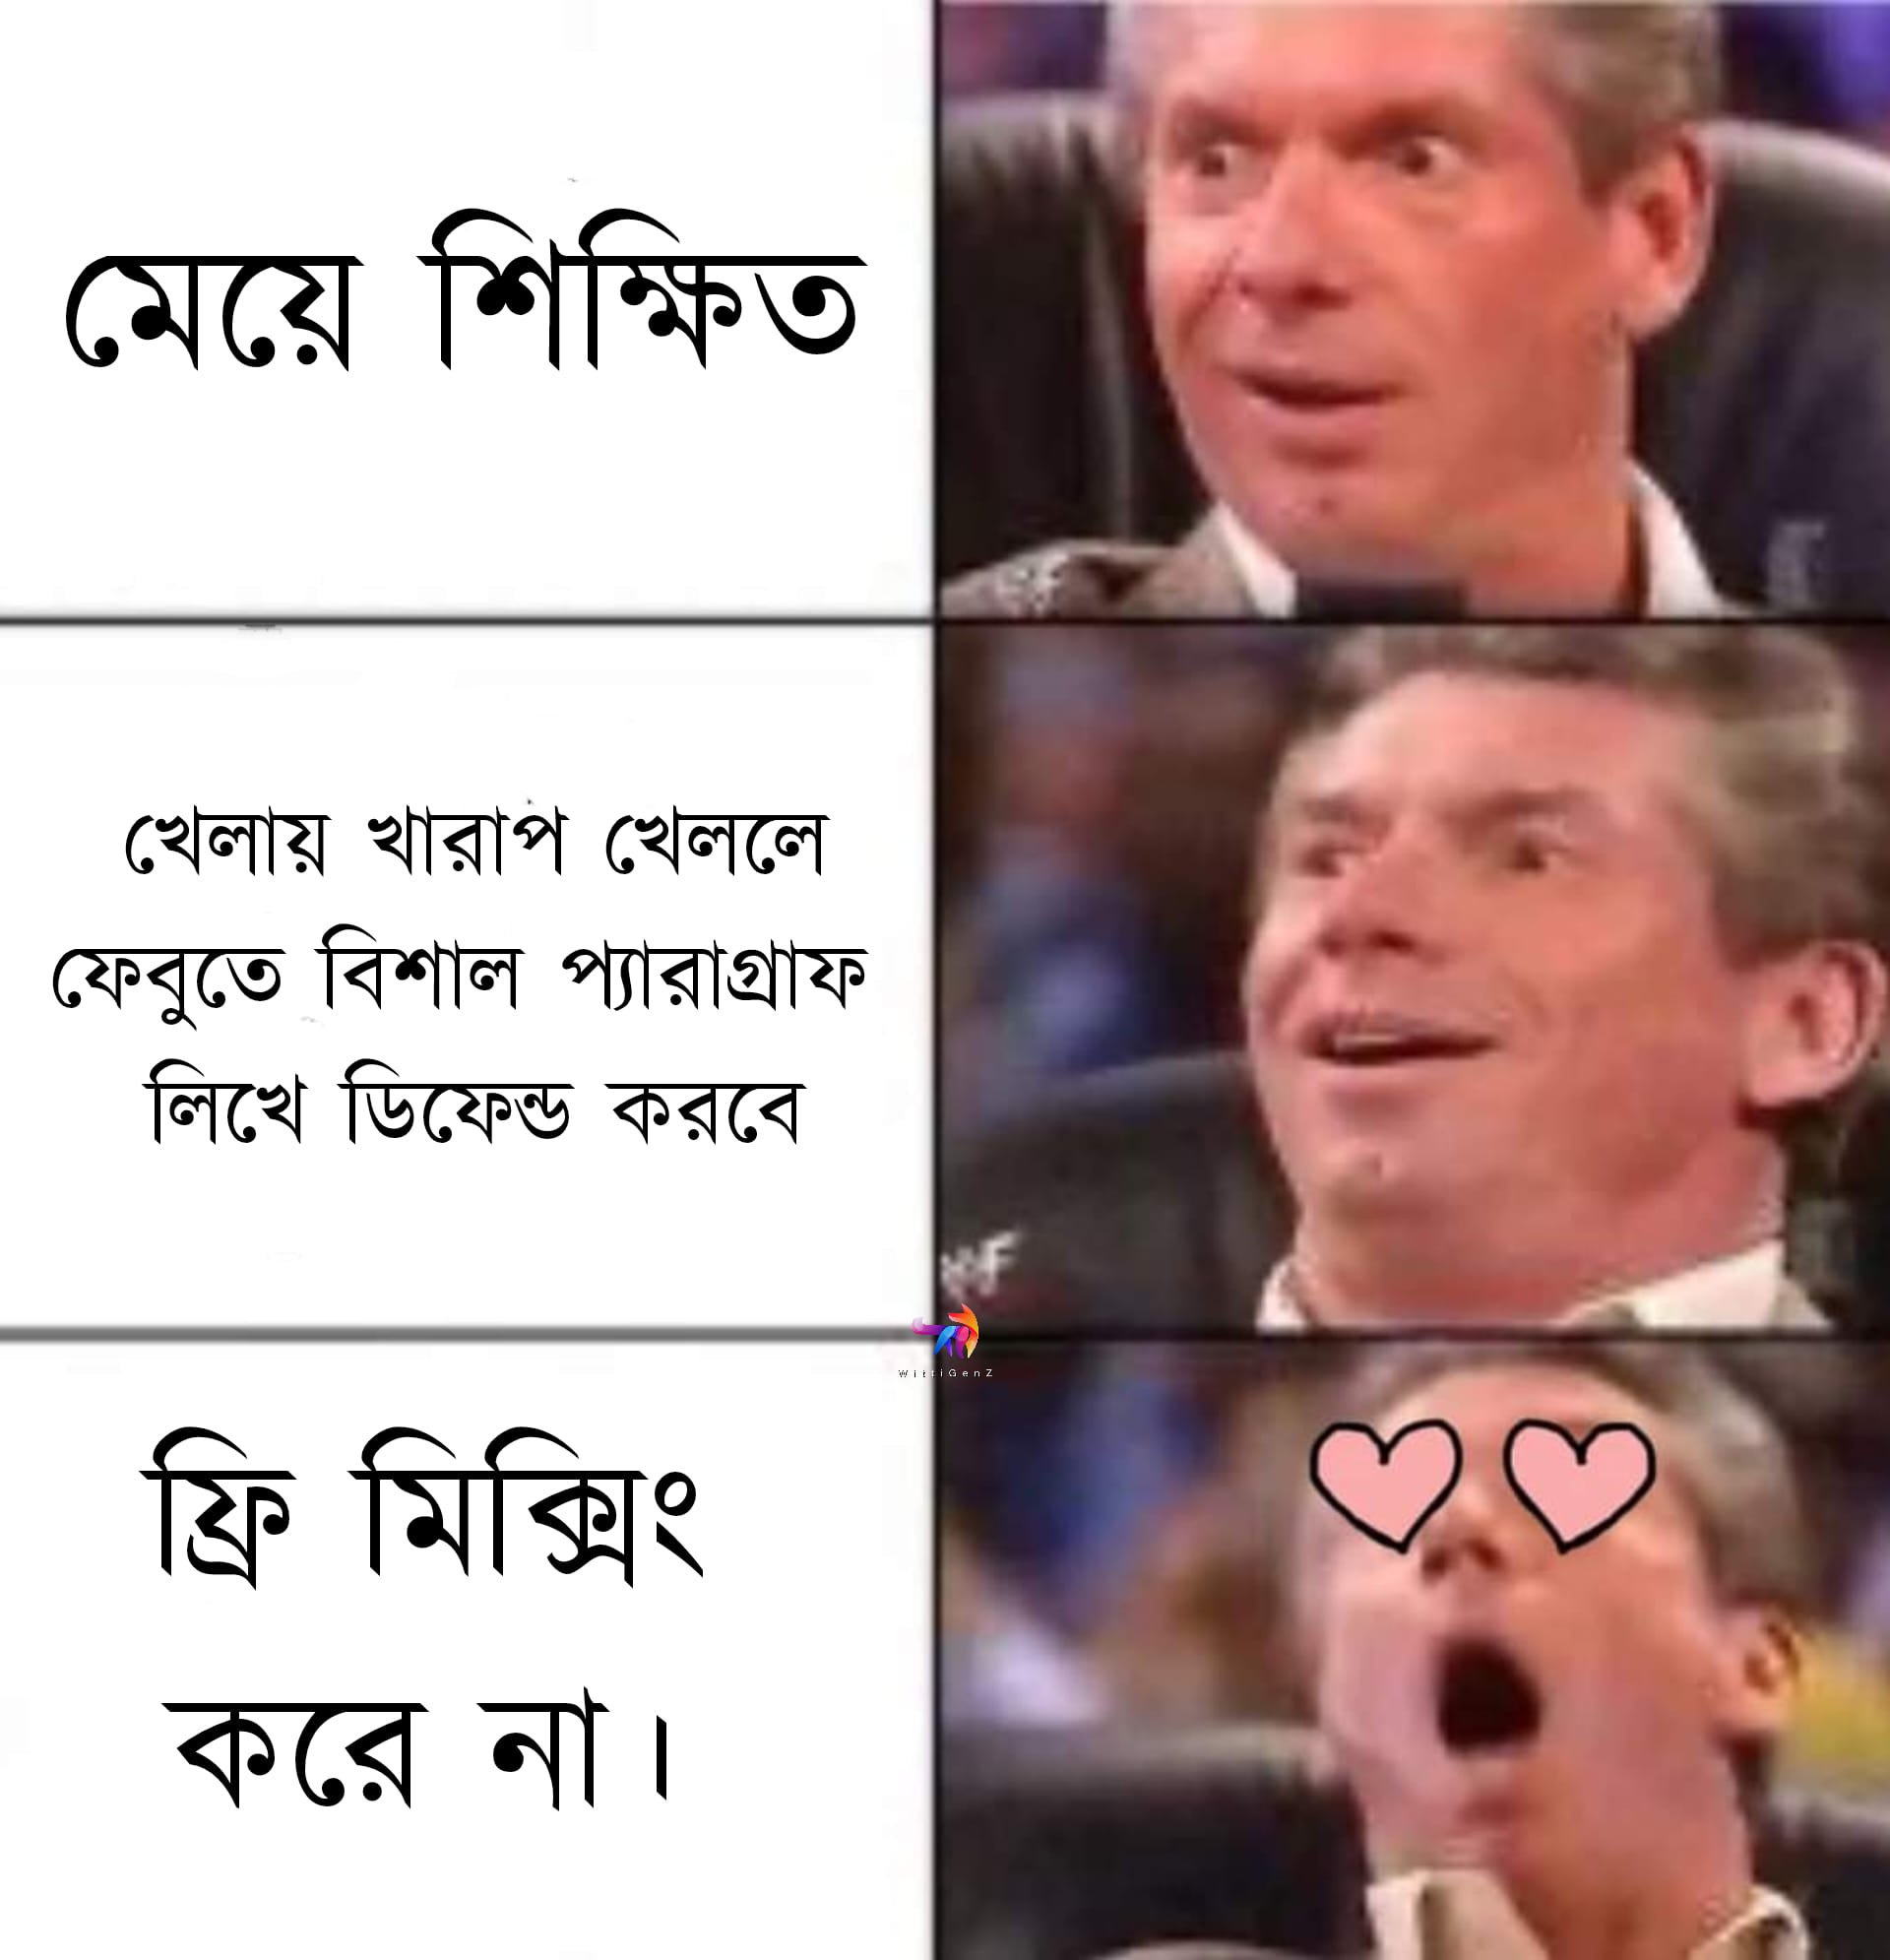
Text: মেয়ে শিক্ষিত খেলায় খারাপ খেললে ফেবুতে বিশাল প্যারাগ্রাফ লিখে ডিফেন্ড করবেফ্রি মিক্সিং করে না
Label: Non Hate